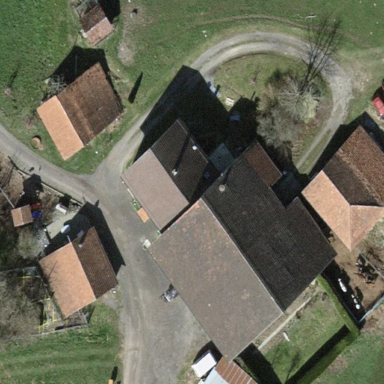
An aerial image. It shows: Farmyard area.